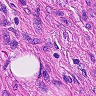
Metastatic tissue present: yes